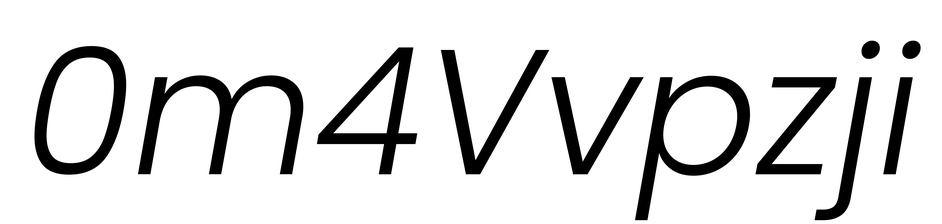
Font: Poppins-LightItalic